Question: 'mapminmax' is a builtin Matlab function. I am trying to implement something that does autocomplete for functions/subfunctions like this.

I've done a quick search but haven't really come up with what it's called. 'mapminmax' is the only function I know of that implements this feature. It looks like a field of a function (like how a field of a struct).
I've used 'edit mapminmax' to see the insides of Matlab's function but I haven't found anything leading to how this is possible. 'getParamStructFromArgs' looks like it might be able to explain what this is, but it looks like it's related to NNs.
What is this feature called and is there any documentation on this?
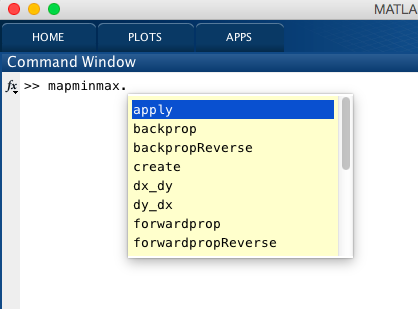
Answer: Looks like what @hypfco said was right. This "feature" is related to Matlab's package system. I'm sure there's a way to do it by creating a package, but for those who don't want to create such a package there's a simple way of doing this.
If you have a function such as 'untitled.m', you can create a folder called '+untitled' in your Matlab directory.
Function's '.m file'

'+Function' folder

Then when you do 'untitled.' and press tab in the console, you'll get the following pop-up.

If anyone's got a way to do this inside the '.m' file, I'll accept that answer instead.